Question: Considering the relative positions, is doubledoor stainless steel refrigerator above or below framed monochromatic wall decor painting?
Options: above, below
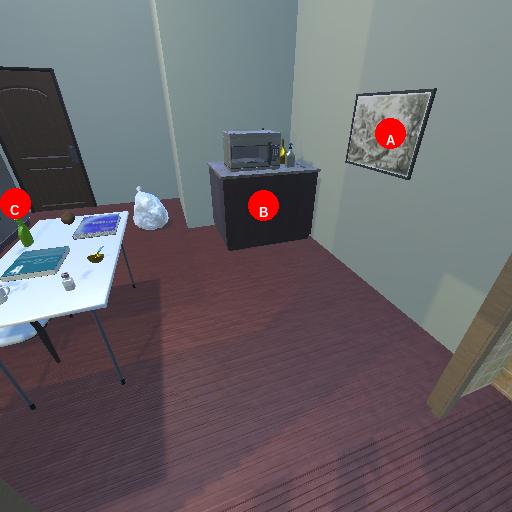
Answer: above